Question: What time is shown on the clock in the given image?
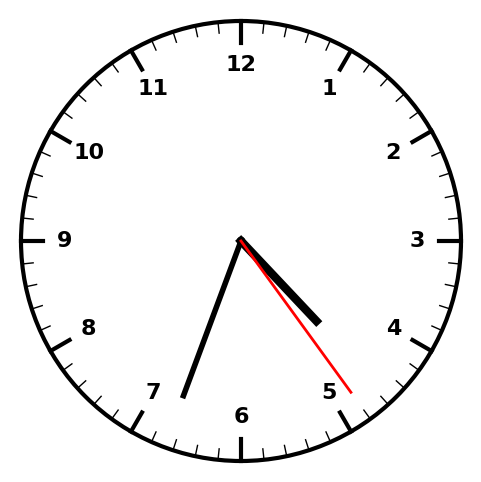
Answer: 04:33:24